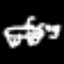
Label: frog